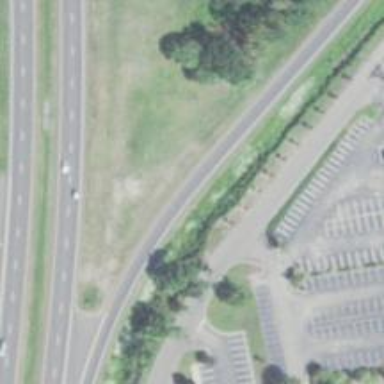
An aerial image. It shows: Trunk link highway.